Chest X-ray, PA view. Patient: 68 years old, sex M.
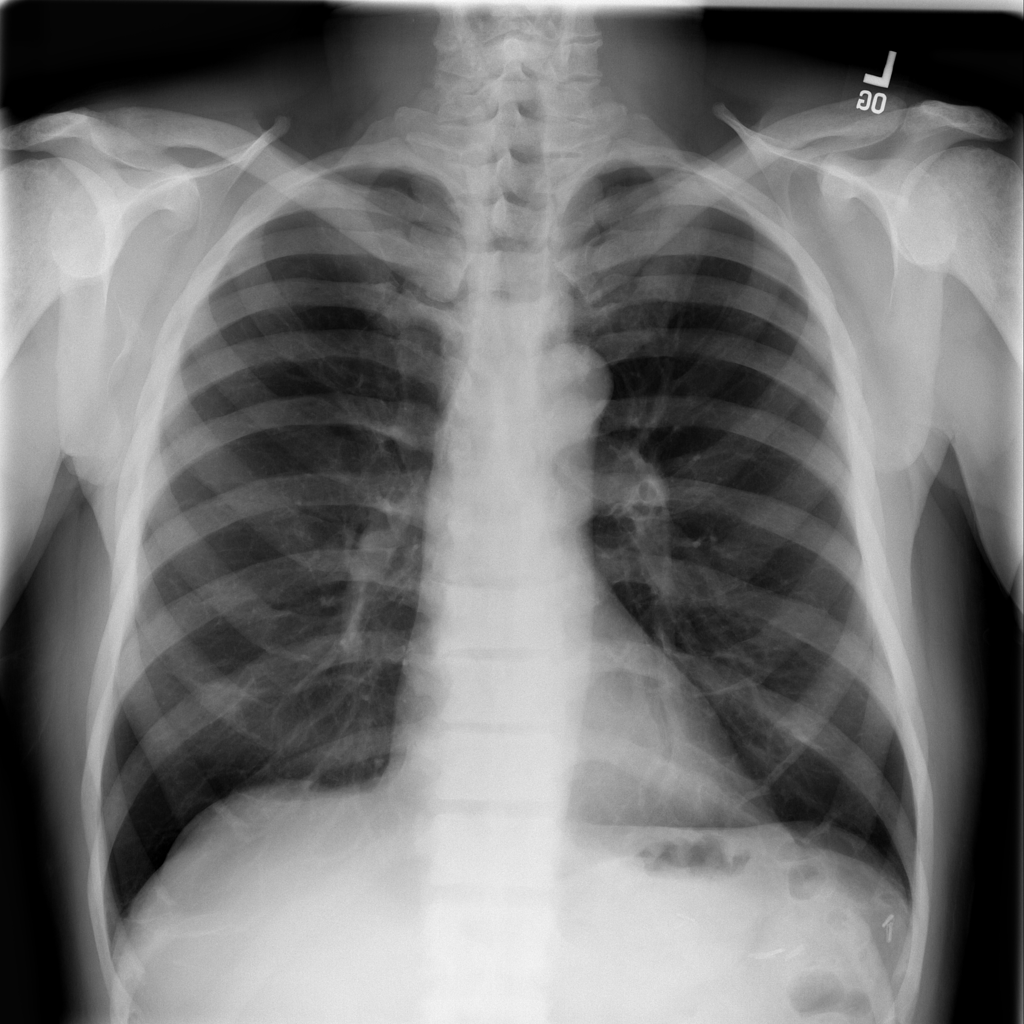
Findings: No Finding